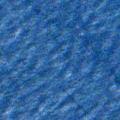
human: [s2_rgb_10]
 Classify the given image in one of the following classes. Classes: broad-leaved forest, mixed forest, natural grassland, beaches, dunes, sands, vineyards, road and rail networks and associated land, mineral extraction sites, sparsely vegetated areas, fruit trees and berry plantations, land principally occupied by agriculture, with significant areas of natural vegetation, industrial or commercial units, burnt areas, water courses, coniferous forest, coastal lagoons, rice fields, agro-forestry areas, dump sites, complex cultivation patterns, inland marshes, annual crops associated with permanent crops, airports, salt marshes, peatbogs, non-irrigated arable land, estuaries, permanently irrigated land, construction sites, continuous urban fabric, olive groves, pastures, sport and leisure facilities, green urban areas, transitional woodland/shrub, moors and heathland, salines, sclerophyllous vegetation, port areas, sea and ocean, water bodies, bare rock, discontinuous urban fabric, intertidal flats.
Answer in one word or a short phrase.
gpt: sea and ocean